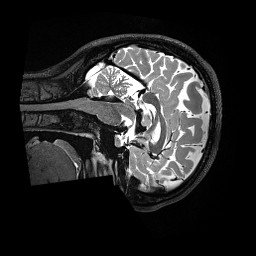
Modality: T2w
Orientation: sagittal
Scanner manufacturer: siemens
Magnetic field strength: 3 T
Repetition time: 3.2 s
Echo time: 0.563 s